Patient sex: M
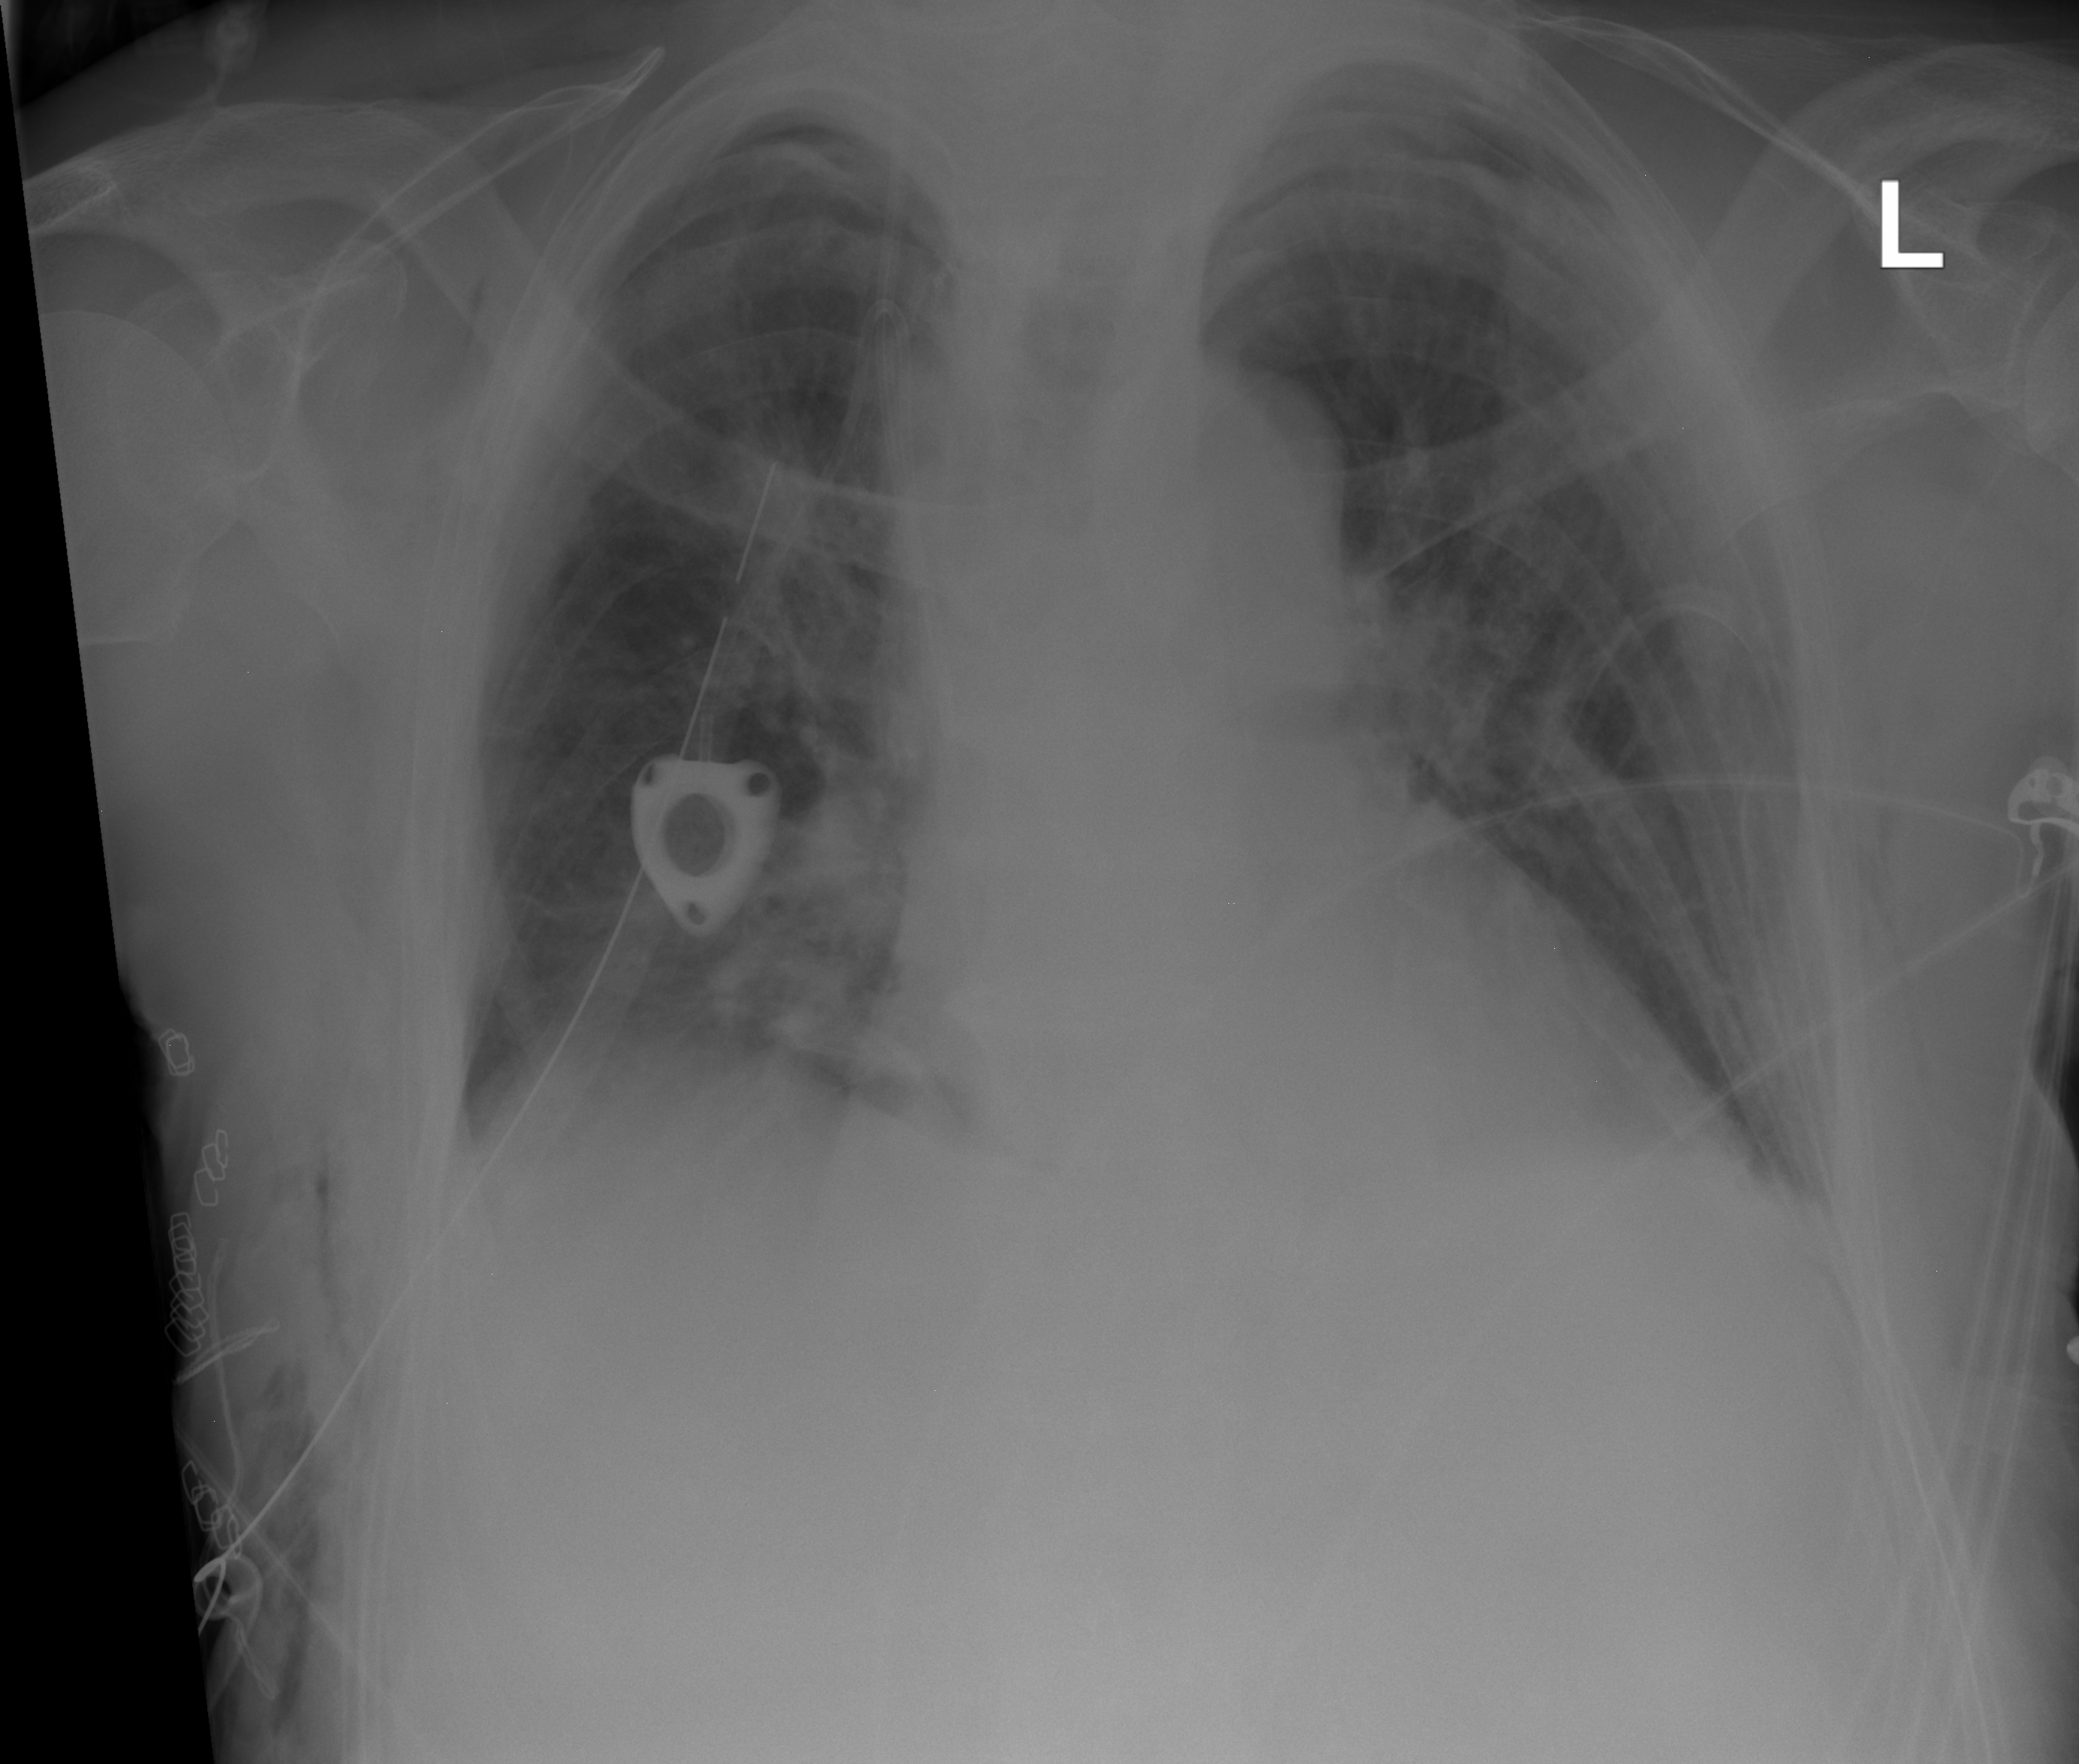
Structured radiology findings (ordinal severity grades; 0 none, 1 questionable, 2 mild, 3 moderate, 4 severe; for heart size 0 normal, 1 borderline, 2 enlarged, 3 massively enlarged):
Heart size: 0
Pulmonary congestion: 2
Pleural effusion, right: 0
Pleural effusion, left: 0
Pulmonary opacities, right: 0
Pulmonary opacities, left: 0
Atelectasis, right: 2
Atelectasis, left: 0